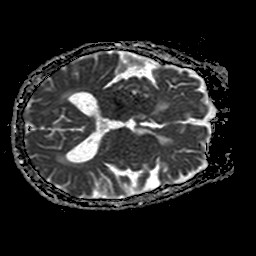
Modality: ADC
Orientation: axial
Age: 71
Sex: male
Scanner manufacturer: philips
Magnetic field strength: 1.5 T
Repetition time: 3.511 s
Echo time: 0.09257 s